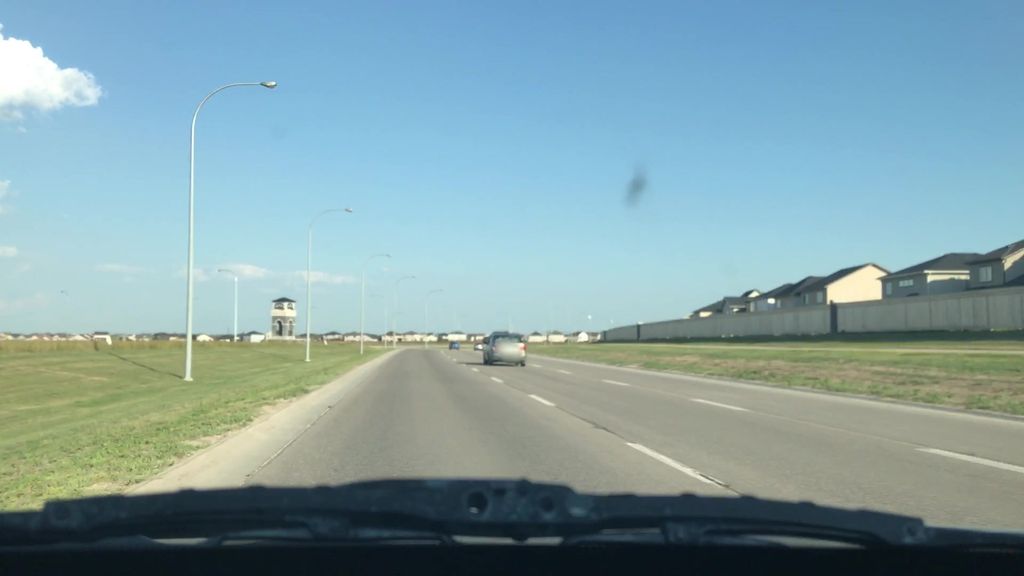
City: winnipeg